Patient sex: F
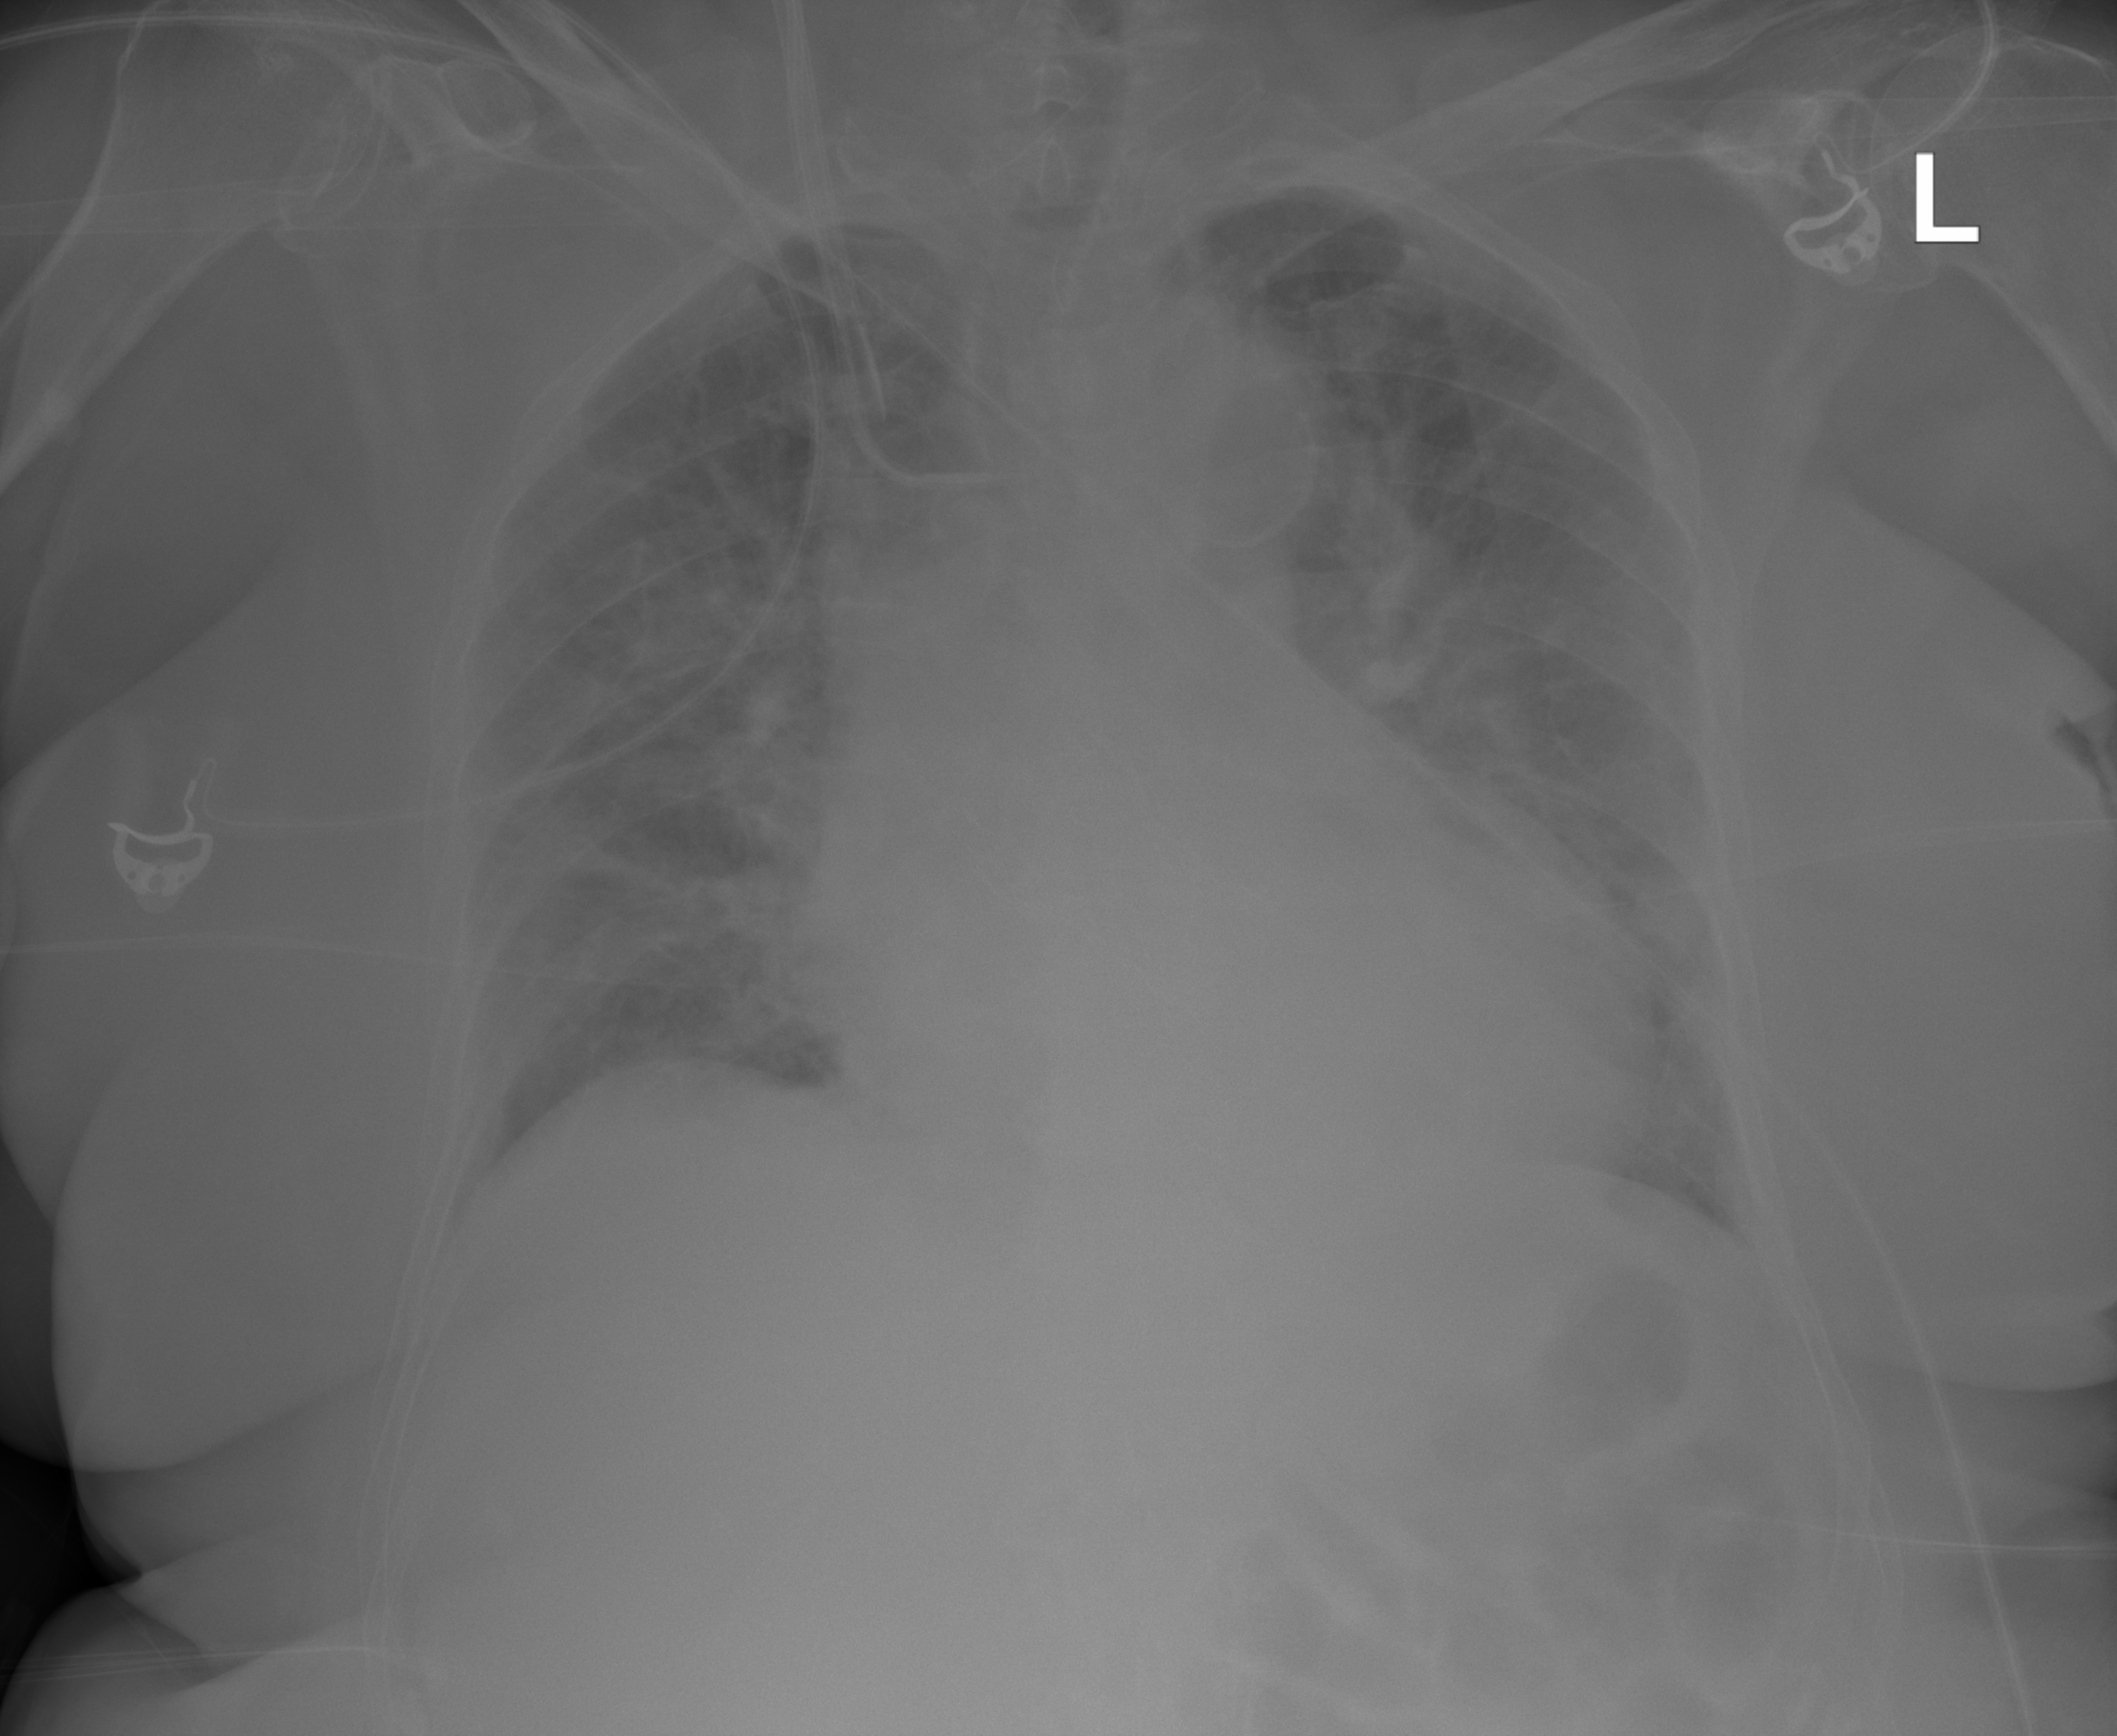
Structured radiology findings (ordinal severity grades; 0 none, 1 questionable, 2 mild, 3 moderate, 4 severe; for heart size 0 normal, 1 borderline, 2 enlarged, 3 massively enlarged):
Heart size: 2
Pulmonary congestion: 3
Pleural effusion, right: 0
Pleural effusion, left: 0
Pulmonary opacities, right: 3
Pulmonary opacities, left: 3
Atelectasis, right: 2
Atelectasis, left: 2